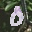
Label: 0